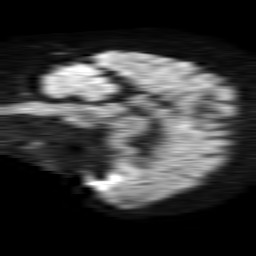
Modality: TRACE
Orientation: sagittal
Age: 61
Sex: female
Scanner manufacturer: philips
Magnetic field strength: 1.5 T
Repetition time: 4.6 s
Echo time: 0.08941 s